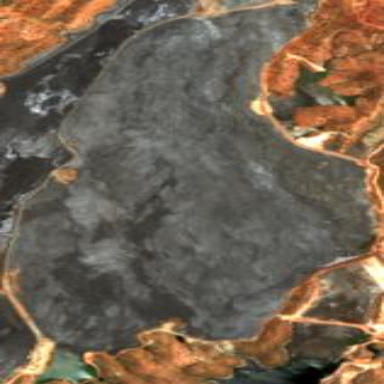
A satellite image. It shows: Man-made tailings pond.